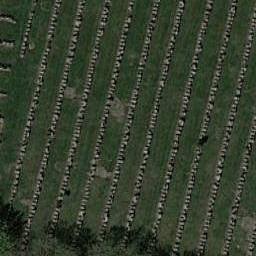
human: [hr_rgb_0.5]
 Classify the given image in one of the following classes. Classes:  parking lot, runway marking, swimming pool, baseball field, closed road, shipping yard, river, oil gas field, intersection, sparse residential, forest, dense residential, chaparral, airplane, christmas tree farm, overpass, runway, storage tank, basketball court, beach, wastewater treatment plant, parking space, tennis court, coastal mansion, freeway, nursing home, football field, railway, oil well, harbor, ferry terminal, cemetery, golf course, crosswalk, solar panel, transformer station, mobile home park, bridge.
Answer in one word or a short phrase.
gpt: cemetery